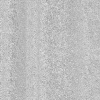
Atmospheric dust classification: dusty